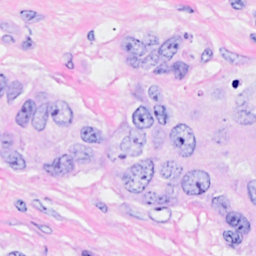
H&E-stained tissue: Breast